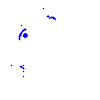
Particle: electron